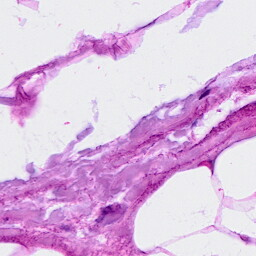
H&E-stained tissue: Breast